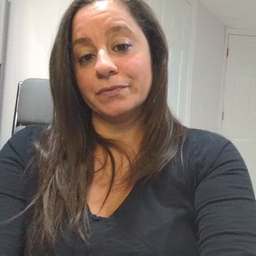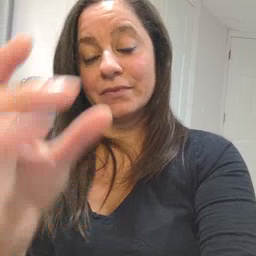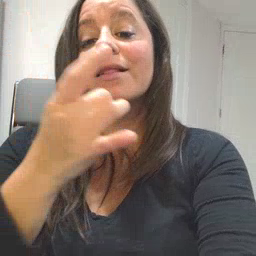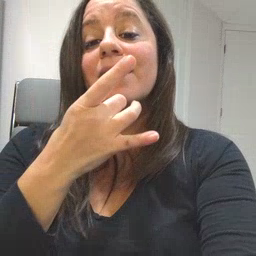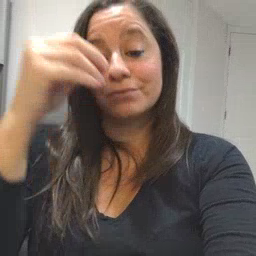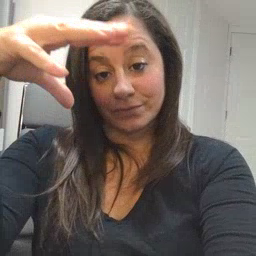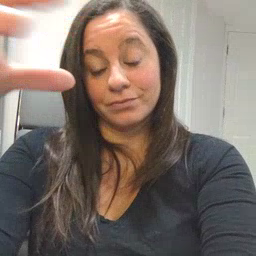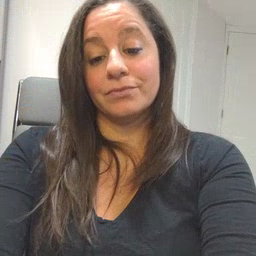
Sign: lamp